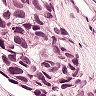
Metastatic tissue present: yes